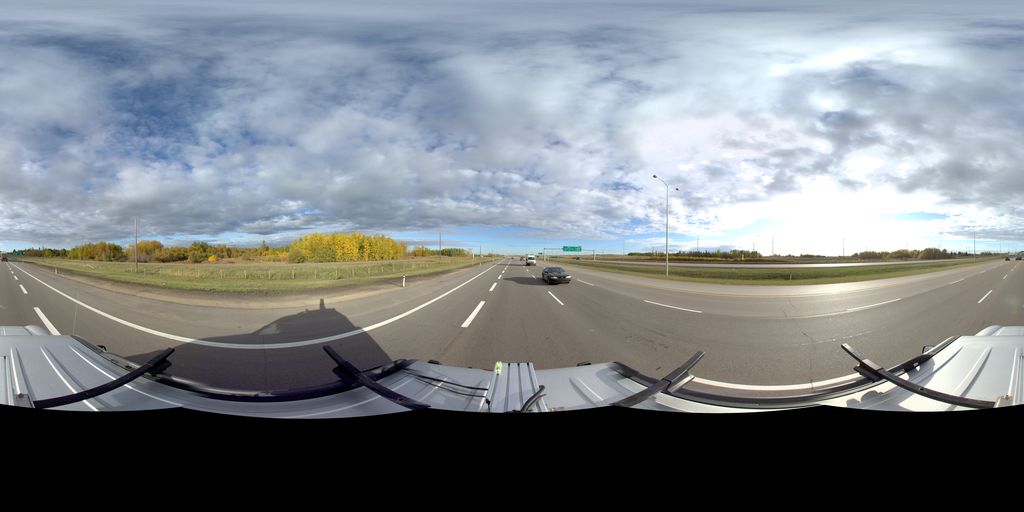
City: edmonton